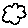
Label: cloud